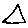
Label: triangle